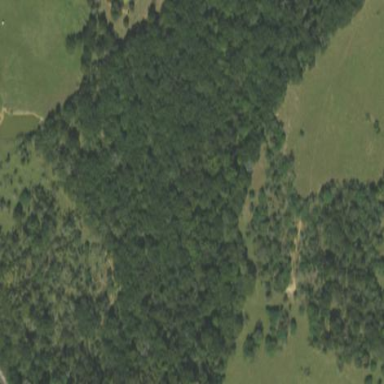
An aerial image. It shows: Beautiful woodland area.